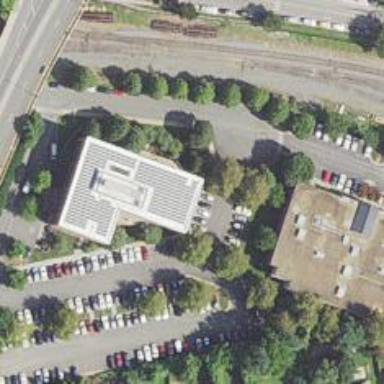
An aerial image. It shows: Parking space.